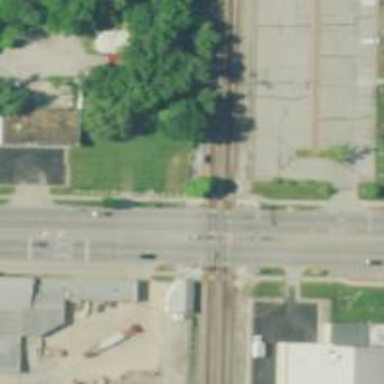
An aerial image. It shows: Railway crossing.